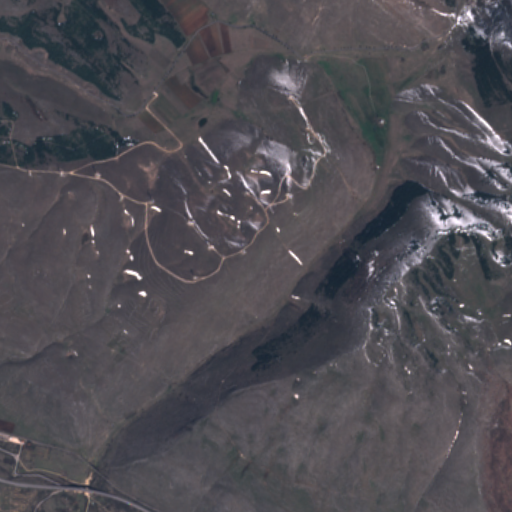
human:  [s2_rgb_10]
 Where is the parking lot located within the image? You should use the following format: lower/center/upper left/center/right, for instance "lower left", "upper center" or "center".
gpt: The parking lot is located in the lower left of the image.
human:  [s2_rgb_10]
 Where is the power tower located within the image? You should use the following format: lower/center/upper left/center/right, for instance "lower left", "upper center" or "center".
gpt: There is no power tower in the image.